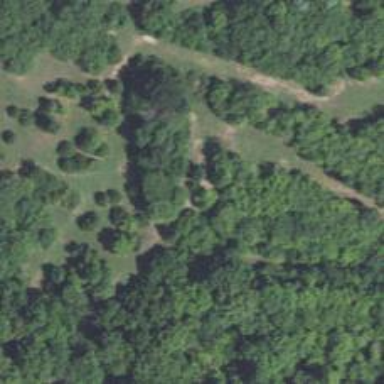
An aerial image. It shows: Disc golf tee.